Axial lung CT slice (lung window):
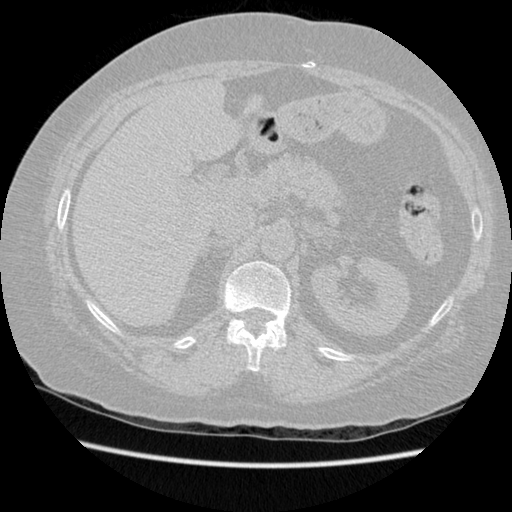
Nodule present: no